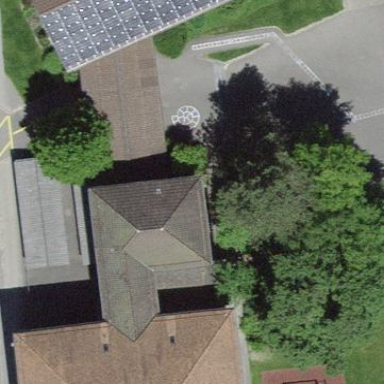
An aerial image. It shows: School building.